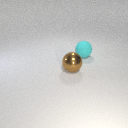
large cyan rubber sphere behind large brown metal sphere